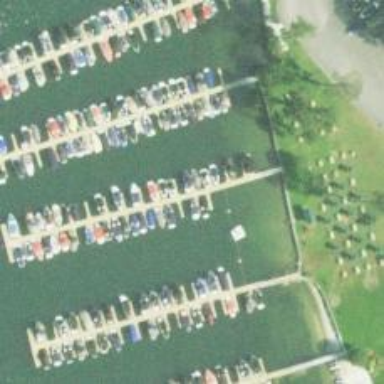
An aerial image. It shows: Man-made pier.